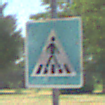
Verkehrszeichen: FussgaengerueberwegLinks
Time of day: Midday
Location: Outdoor (Nature)
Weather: Clear
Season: NotSpecified
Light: Natural